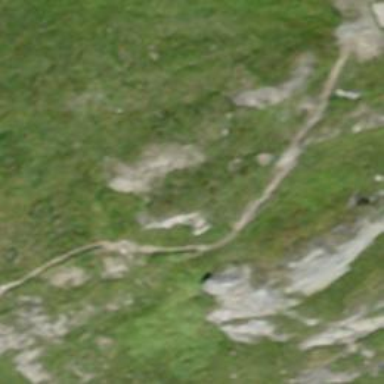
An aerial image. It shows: Path with excellent trail visibility.